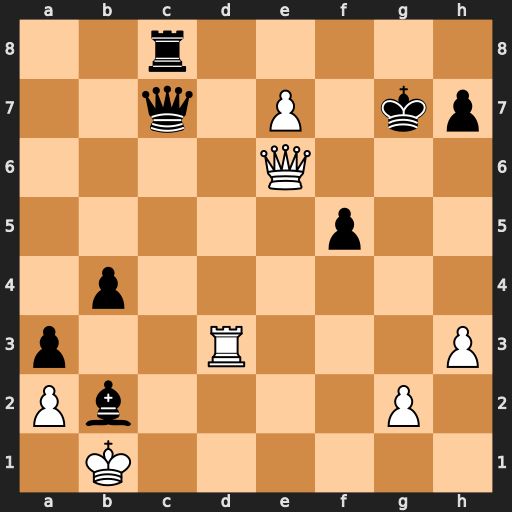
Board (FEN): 2r5/2q1P1kp/4Q3/5p2/1p6/p2R3P/Pb4P1/1K6
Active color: w
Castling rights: -
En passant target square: -
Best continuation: e8=N+ Rxe8 Rd7+ Qxd7 Qxd7+